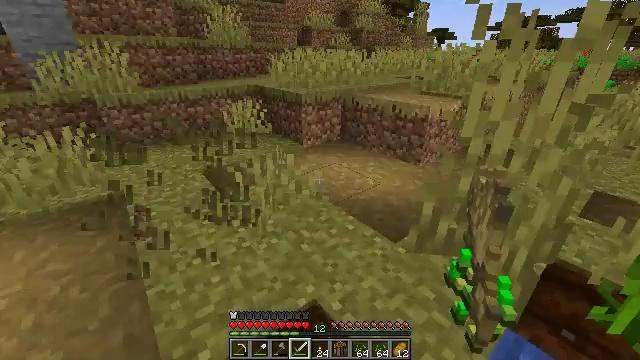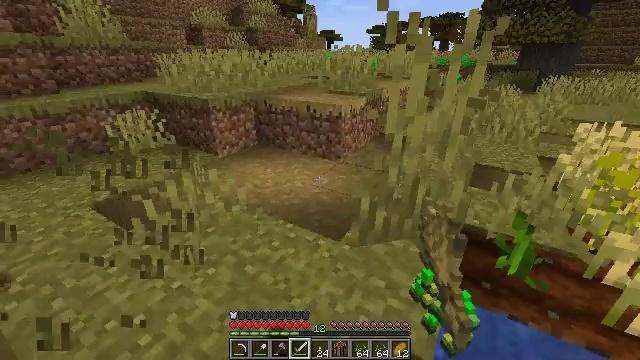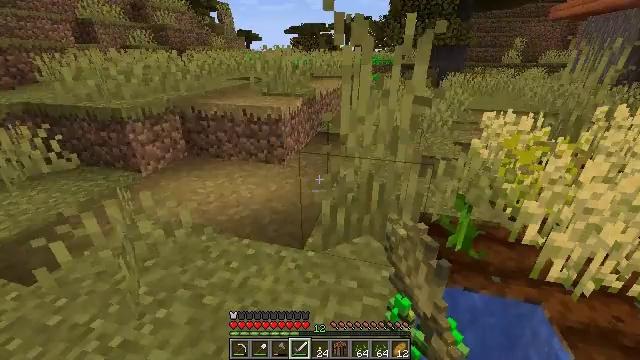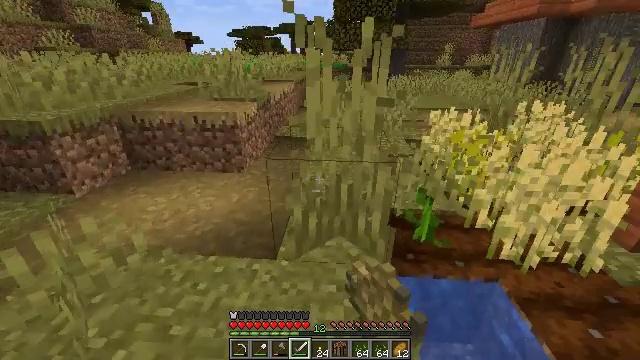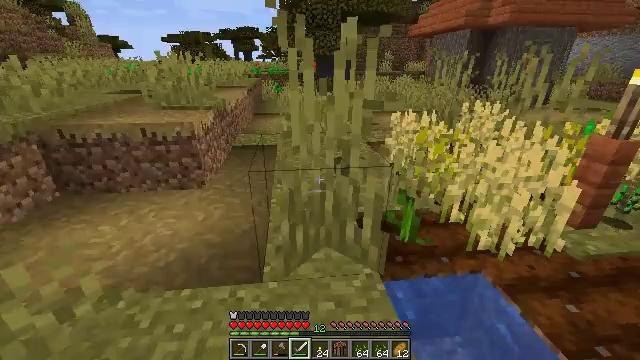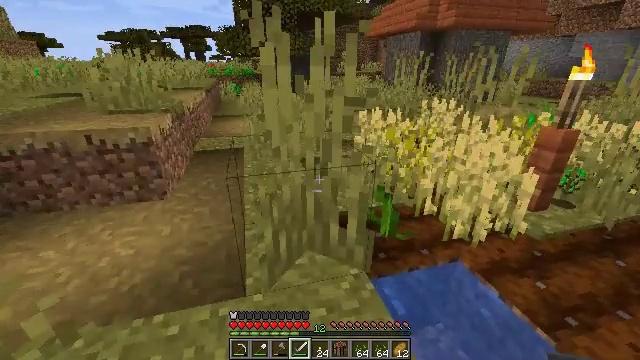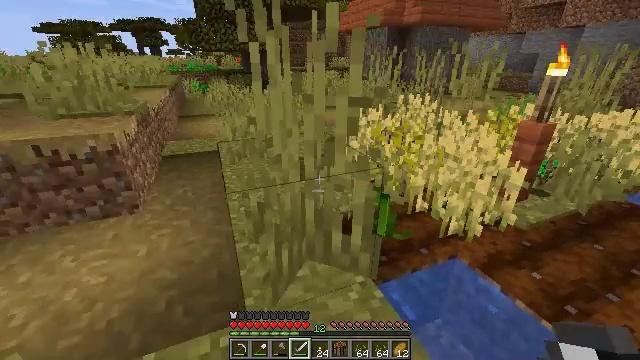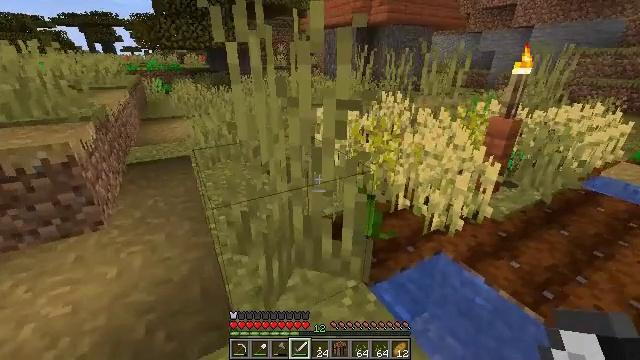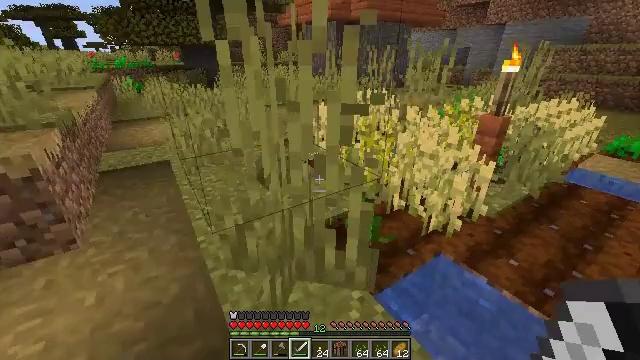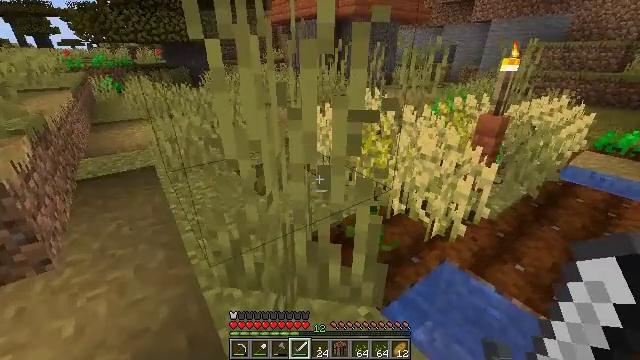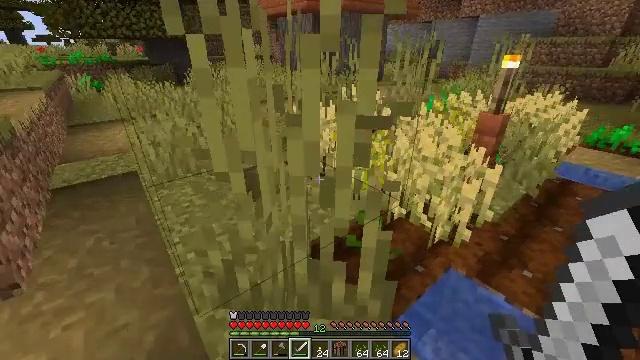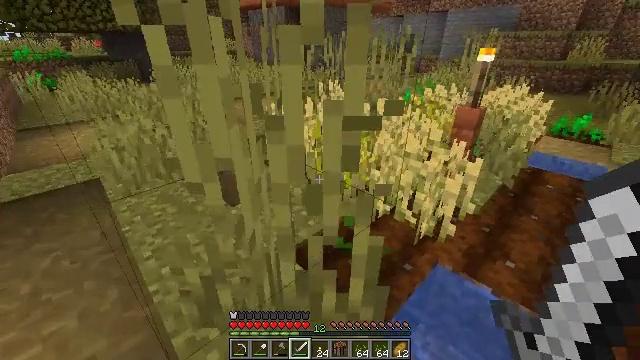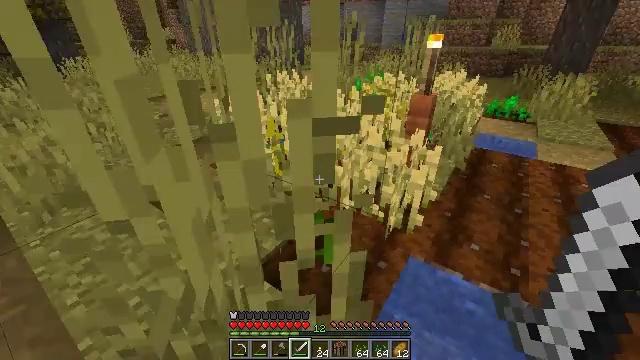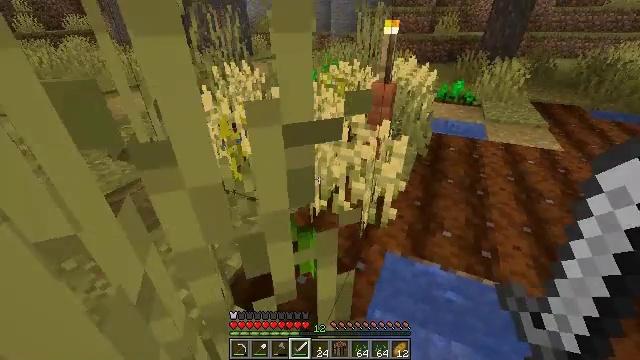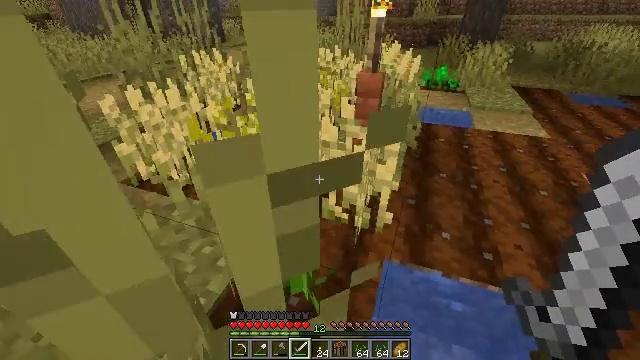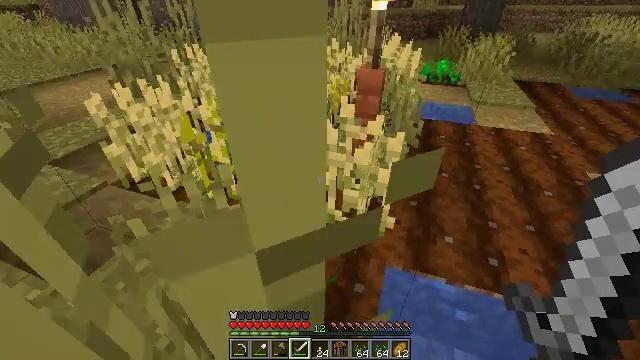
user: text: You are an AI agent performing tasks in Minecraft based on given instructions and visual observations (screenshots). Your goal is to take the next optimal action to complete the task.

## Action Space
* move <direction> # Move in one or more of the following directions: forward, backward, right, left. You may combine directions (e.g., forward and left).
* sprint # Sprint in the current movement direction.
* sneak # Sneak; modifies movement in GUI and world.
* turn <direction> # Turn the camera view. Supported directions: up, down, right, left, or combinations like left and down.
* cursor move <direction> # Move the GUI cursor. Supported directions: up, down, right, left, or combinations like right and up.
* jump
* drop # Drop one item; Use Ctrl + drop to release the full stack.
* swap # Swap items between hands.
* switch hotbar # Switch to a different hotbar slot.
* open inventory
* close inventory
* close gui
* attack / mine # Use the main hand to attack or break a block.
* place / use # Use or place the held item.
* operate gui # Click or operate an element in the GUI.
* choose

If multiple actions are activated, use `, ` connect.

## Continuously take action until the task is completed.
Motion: motion action
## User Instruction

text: Get wheat from the farmland.
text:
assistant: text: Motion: move forward and move left, turn right
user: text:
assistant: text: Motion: move forward and move left, turn right
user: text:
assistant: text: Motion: move forward and move left, turn right
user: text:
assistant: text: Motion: move forward and move left, turn right and up
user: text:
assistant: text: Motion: move forward and move left, turn right
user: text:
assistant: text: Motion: move forward and move left, turn right
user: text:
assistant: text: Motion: move forward and move left, turn right
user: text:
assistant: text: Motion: move forward, turn right
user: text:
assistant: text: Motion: move forward, turn right
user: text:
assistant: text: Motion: move forward, turn right
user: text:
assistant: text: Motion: move forward, turn right and down
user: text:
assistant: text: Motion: move forward, turn right and down
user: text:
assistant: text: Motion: move forward, turn right and down
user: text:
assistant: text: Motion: move forward, turn right and down
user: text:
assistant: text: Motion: move forward, turn down
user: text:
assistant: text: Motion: move forward, turn right and down
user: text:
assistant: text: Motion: move forward, turn right and down
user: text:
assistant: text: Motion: move forward, turn right and down
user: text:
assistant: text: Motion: turn right, attack / mine
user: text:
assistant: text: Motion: turn left, attack / mine
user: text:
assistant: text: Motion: move left, turn left, attack / mine
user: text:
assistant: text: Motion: move left, turn left, attack / mine
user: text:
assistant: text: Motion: move left, turn left, attack / mine
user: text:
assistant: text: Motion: move left, turn left, attack / mine
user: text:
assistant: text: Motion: move left, attack / mine
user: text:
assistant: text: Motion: move left, attack / mine
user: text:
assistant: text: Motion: move left, attack / mine
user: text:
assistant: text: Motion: move left, turn right and up, attack / mine
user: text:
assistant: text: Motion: move forward and move left, turn right and up, attack / mine
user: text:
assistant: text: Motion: move forward and move left, turn right and up, attack / mine